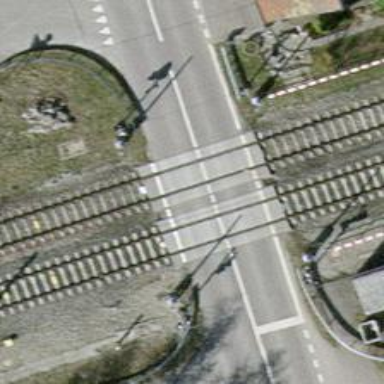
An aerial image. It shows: Level railway crossing with flashing lights. The barrier at the crossing is of the double half type.